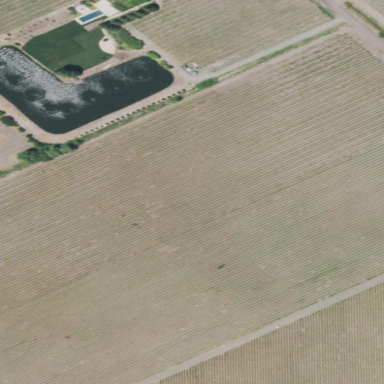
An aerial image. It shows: Vineyard with grape crops.